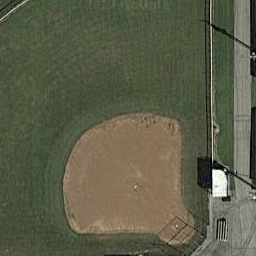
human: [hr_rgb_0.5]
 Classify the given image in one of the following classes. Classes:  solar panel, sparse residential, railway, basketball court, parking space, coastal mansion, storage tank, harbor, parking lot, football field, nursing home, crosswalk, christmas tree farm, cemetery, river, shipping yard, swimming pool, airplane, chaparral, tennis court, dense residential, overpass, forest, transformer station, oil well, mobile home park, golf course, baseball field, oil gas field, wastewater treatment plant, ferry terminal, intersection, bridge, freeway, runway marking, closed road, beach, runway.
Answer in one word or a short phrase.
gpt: baseball field